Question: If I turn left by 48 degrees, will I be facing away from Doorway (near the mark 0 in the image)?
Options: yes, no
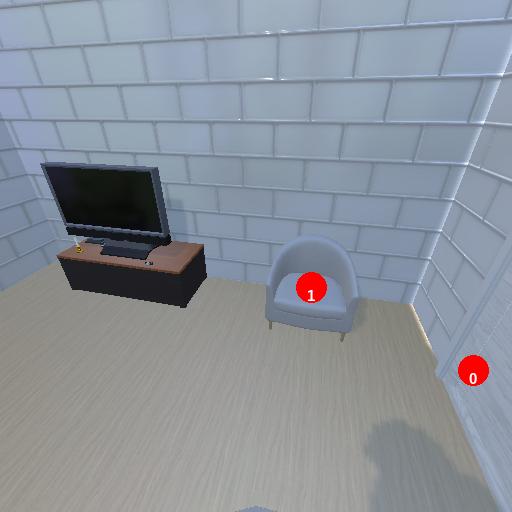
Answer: yes